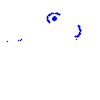
Particle: pion